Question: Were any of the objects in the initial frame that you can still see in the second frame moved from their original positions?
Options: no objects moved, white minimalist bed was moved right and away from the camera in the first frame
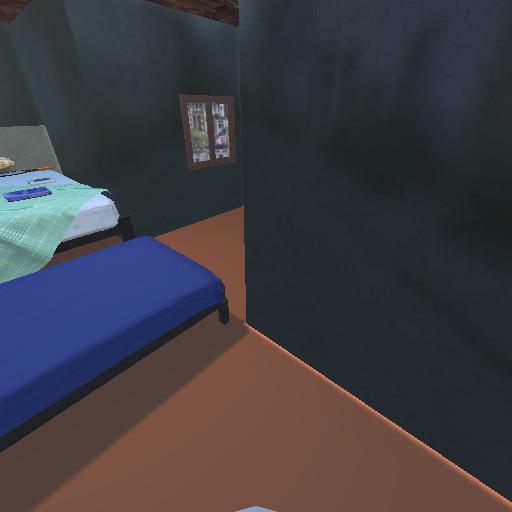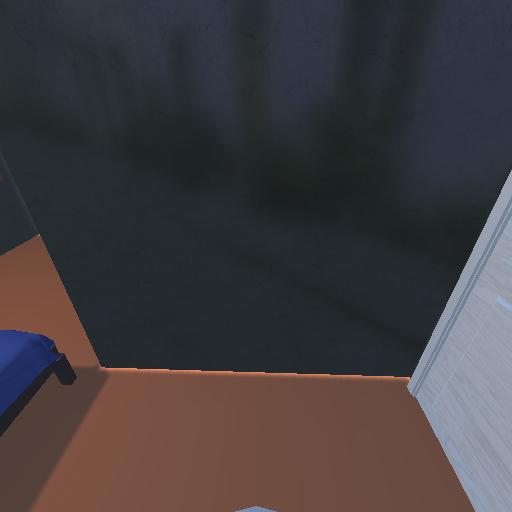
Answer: no objects moved